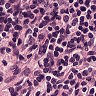
Metastatic tissue present: no